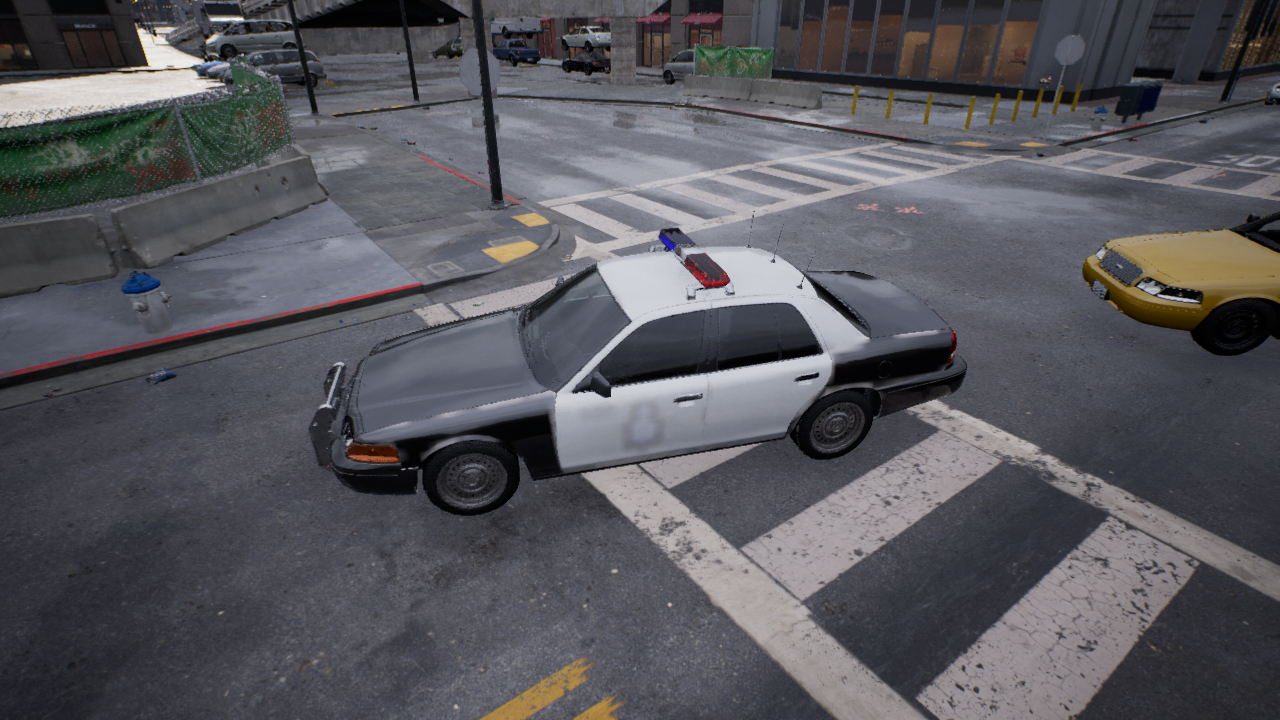
Venue: intersection
Lighting: clear day
Vehicle rig: sedan